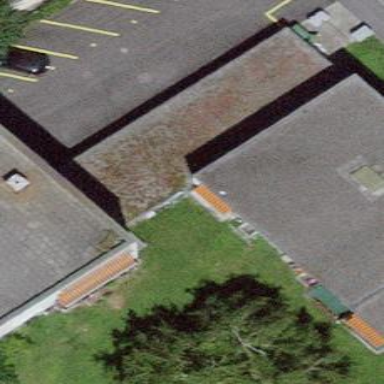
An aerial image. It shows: Garage building.